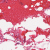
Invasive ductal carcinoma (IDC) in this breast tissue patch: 0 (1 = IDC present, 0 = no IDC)